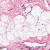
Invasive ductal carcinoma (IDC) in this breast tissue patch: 0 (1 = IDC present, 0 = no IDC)